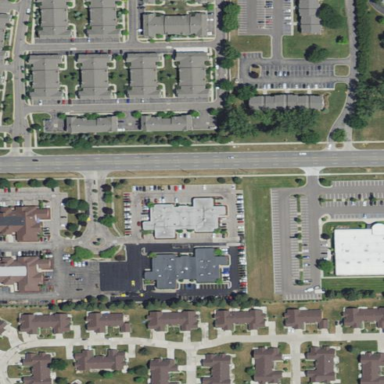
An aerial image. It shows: Commercial area.